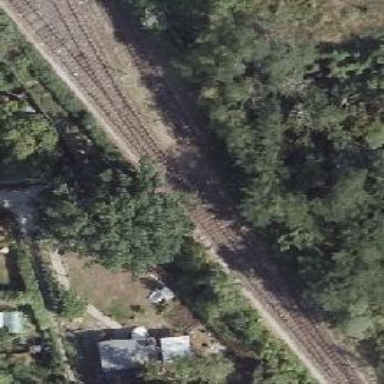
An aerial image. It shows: Railway switch.